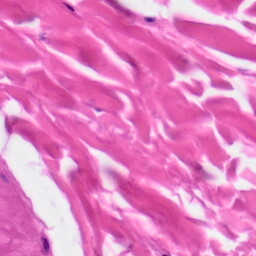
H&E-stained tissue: Skin